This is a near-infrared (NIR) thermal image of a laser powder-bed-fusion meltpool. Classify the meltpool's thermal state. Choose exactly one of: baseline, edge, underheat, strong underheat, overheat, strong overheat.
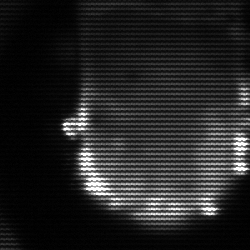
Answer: baseline